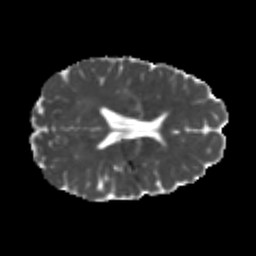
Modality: MD
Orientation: axial
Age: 20
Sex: female
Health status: healthy
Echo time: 0.074 s